Question: I'm currently using HTML5's canvas to render a number of strings using the fillText method. This works fine, but I'd also like to give each string a 1px black outer stroke. Unfortunately the strokeText function seems to apply an inner stroke. To counter this, I've written a drawStrokedText function that achieves the effect I'm after. Unfortunately it's horrible slow (for obvious reasons).
Is there a fast, cross-browser way of achieving a 1px outer stroke using native canvas functionality?
'''
drawStrokedText = function(context, text, x, y)
{
context.fillStyle = "rgb(0,0,0)";
context.fillText(text, x-1, y-1);
context.fillText(text, x+1, y-1);
context.fillText(text, x-1, y);
context.fillText(text, x+1, y);
context.fillText(text, x-1, y+1);
context.fillText(text, x+1, y+1);
context.fillStyle = "rgb(255,255,255)";
context.fillText(text, x, y);
};
'''
Here's an example of the effect at work:

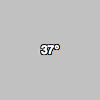
Answer: What's wrong with stroke? Since half the stroke will be outside of the shape, you can always draw the stroke first with a line width of double what you want. So if you wanted a 4px outer stroke you could do:
'''
function drawStroked(text, x, y) {
ctx.font = '80px Sans-serif';
ctx.strokeStyle = 'black';
ctx.lineWidth = 8;
ctx.strokeText(text, x, y);
ctx.fillStyle = 'white';
ctx.fillText(text, x, y);
}
drawStroked("37deg", 50, 150);
'''
Which makes:

live fiddle here: <URL>
---
IF that happens to not look as accurate at smaller text rendering scales, you can always draw it large but scale it down (in the above case you'd do 'ctx.scale(0.25, 0.25)')